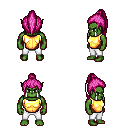
a pixel art fantasy rpg character, male body template, orc, green skin, gold chest armor, white pants, pink long topknot hairstyle, four views (front, back, left, right), 2x2 character sprite sheet, small pixel art, hard edges, no anti-aliasing